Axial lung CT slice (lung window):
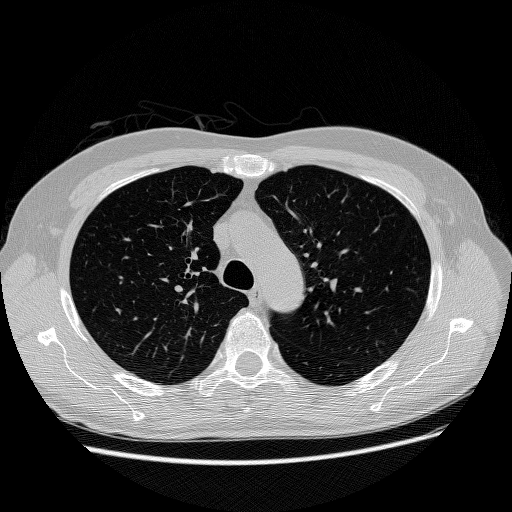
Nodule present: no